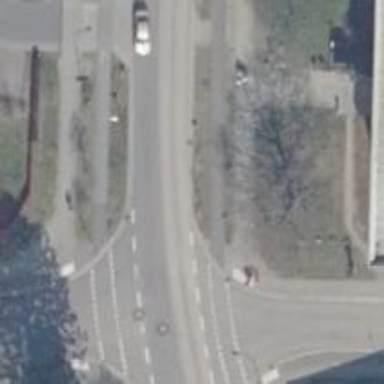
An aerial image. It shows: Residential road with asphalt surface. There are sidewalks on both sides and track cycleway on both sides.